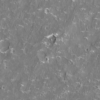
Label: not_dusty